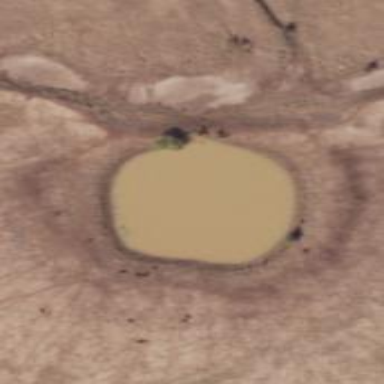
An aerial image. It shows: Reservoir of water.